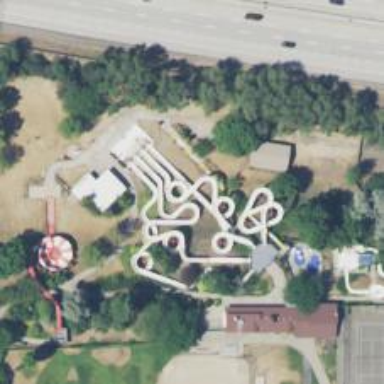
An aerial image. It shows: Bridge leading to water slide attraction.